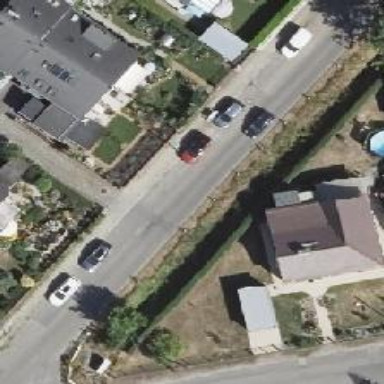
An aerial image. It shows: Residential road with asphalt surface and sidewalk on the left.